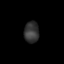
Tissue: lung
Cell type: T cells
Senescence score: 0.1994
Nuclear area (px): 310
Mean DAPI intensity: 52.523